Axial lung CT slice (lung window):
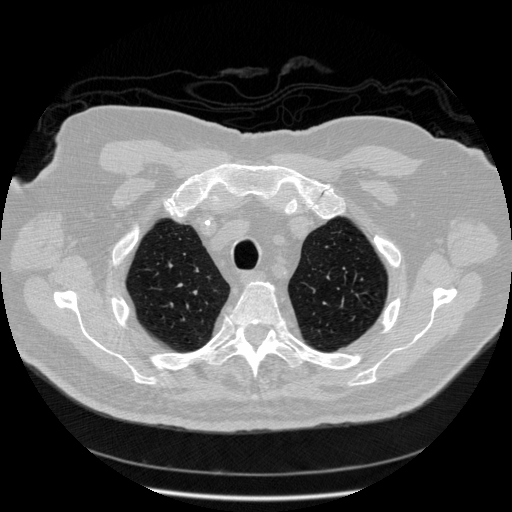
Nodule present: no